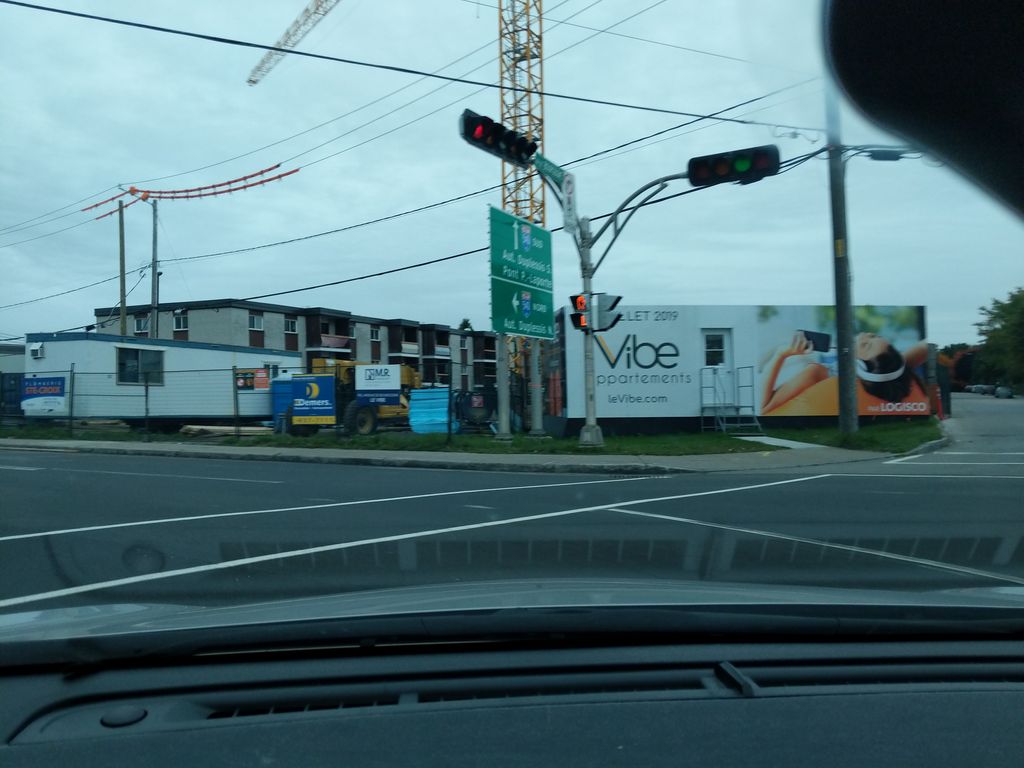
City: quebec_city